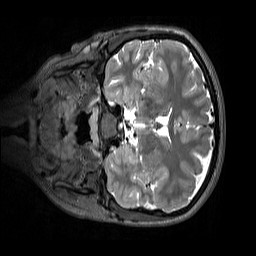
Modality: T2w
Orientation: coronal
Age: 14
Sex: female
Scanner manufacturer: siemens
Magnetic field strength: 3 T
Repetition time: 3.2 s
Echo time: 0.408 s